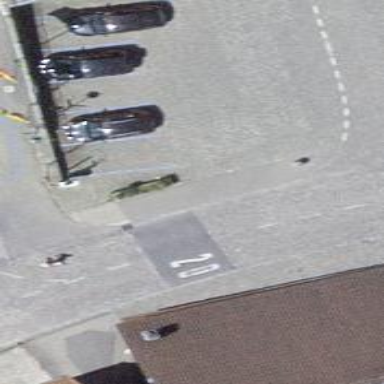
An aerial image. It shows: Parking area with surface made of sett.